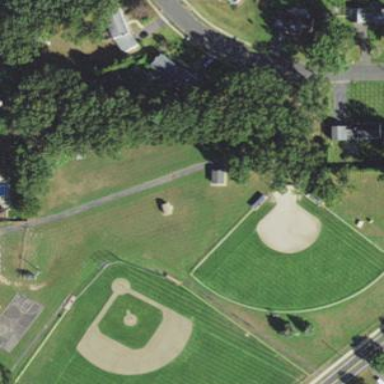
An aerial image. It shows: Baseball pitch for leisure land activities.